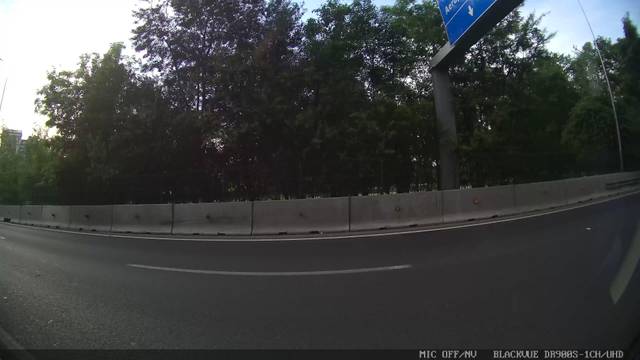
Region: Chile
Coordinates: -33.405, -70.589